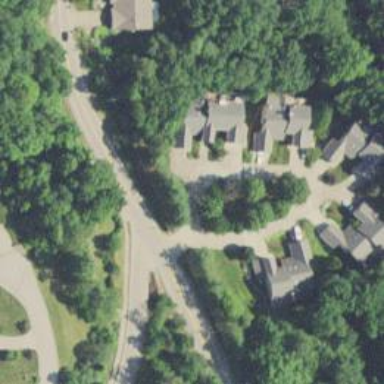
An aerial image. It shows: Residential road.